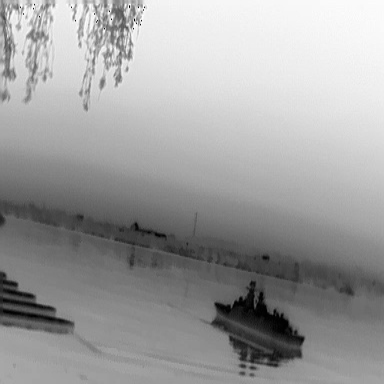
There is a warship in the infrared image.